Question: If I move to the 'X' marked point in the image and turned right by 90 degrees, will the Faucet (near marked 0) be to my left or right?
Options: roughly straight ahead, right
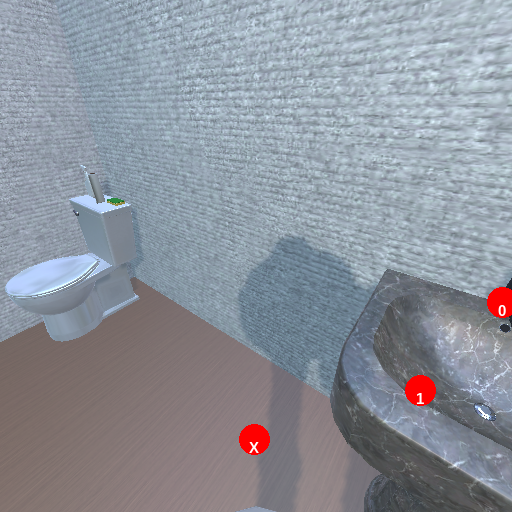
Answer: roughly straight ahead